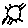
Label: sun